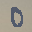
Label: 0